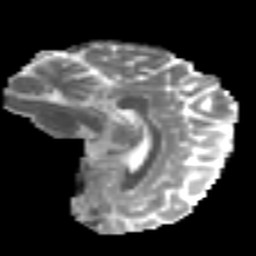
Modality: MD
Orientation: sagittal
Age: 35
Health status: ill
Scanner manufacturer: philips
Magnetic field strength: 3 T
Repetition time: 9 s
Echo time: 0.127 s